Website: lowes
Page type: payment
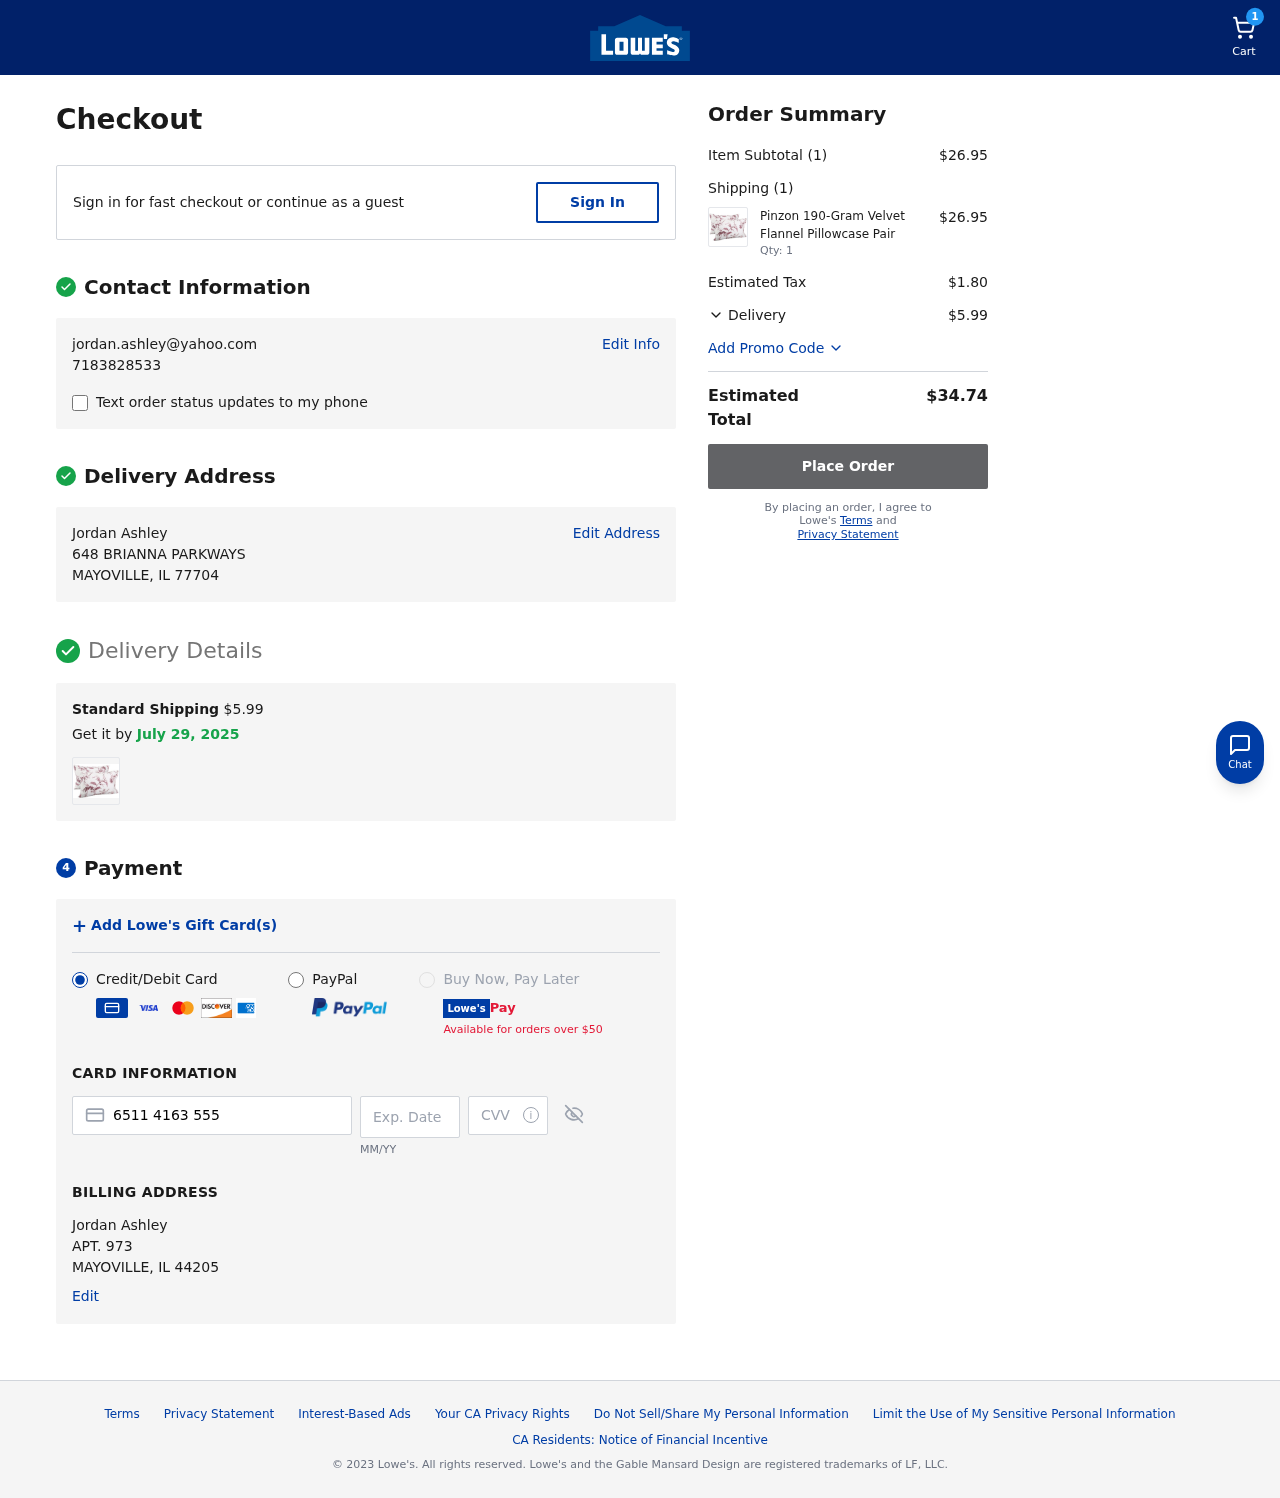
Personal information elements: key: PII_CARD_CVV
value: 145
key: PII_CARD_EXPIRY
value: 04/30
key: PII_CARD_NUMBER
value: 6511 4163 5557 8847
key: PII_CITY_STATE_ZIP2
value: MAYOVILLE, IL 44205
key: PII_EMAIL
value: jordan.ashley@yahoo.com
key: PII_FULLNAME
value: Jordan Ashley
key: PII_FULLNAME2
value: Jordan Ashley
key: PII_PHONE
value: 7183828533
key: PII_STREET
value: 648 BRIANNA PARKWAYS
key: PII_STREET2
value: APT. 973
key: PII_CITY_STATE_ZIP
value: MAYOVILLE, IL 77704
Product elements: key: PRODUCT1_NAME
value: Pinzon 190-Gram Velvet Flannel Pillowcase Pair
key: PRODUCT1_PRICE
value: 26.95
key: PRODUCT1_QUANTITY
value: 1
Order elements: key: ORDER_NUM_ITEMS
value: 1
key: ORDER_SHIPPING_COST
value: $5.99
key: ORDER_DELIVERY_DATE
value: July 29, 2025
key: ORDER_SUBTOTAL
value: $26.95
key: ORDER_NUM_ITEMS2
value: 1
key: ORDER_TAX
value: $1.80
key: ORDER_SHIPPING_COST2
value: $5.99
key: ORDER_TOTAL
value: $34.74